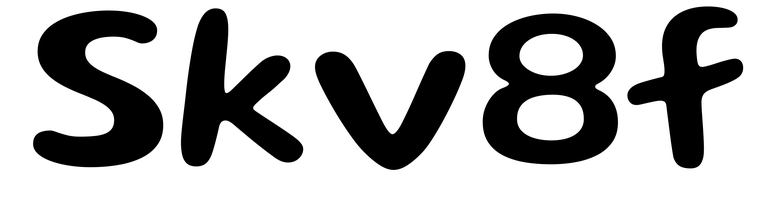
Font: Gluten_Medium